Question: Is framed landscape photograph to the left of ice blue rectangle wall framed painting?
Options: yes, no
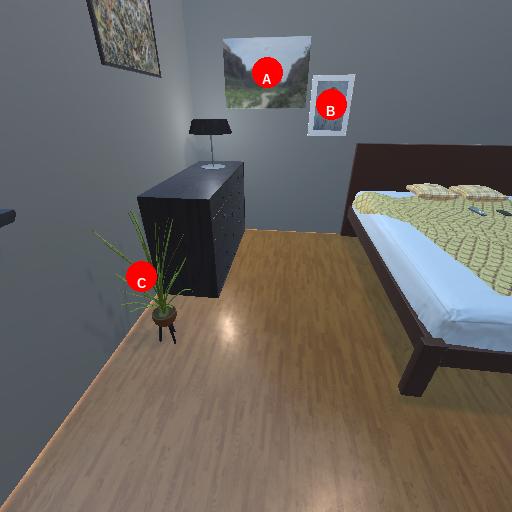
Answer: yes